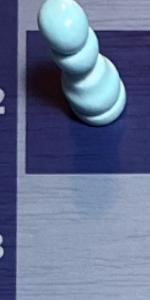
Label: Empty